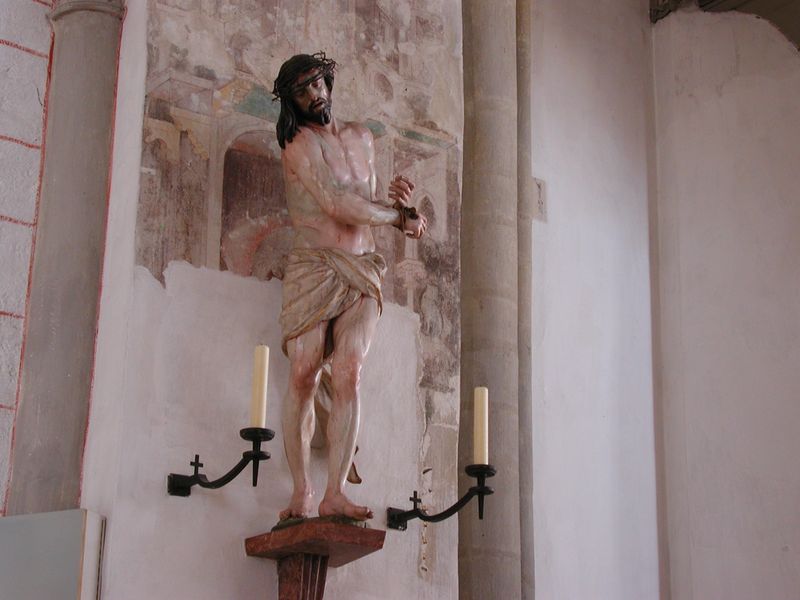
Titel: Ecce Homo
Künstler: Georg Petel
Standort: Augsburg, Dom (EU - D - B); Herkunftsort: Augsburg, Dominikanerkirche (EU - D - B)
Schlagwörter: mann, nackt, braun, hintergrund, holz, säule, säulen, weiss, tuch, bart, wand, sockel, bild, hände, kirche, figur, haare, skulptur, statue, fesseln, wandmalerei, kerzen, leuchter, stuck, podest, knie, foto, barfuss, fugen, blut, kreuz, kerzenhalter, kerzenleuchter, putz, christus, jesus, kreuzigung, heiliger, konsole, fresko, gips, bemalung, dornenkrone, fresco, dornenkranz, standbild, armleuchter, fessel, restauration, gefesselt, schmerzensmann, verblasst, fuesse, kreuztragung, kirchenschmuck, dornrnkrone